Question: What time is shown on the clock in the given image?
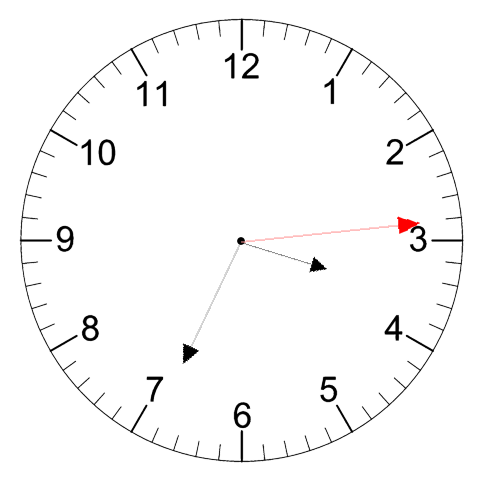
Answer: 03:34:14